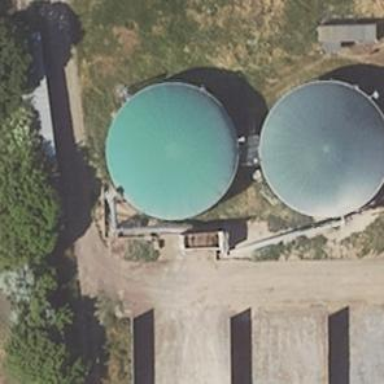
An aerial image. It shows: Storage tank that is man-made.